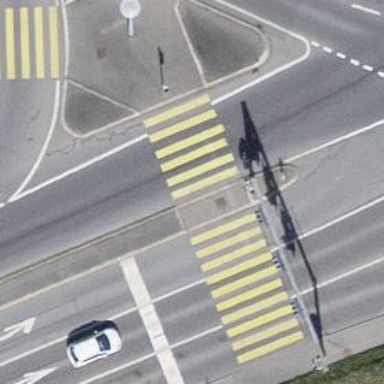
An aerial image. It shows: Traffic island located on footway.